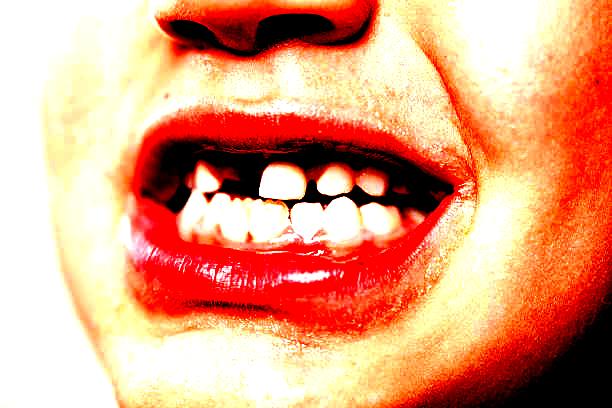
Condition: hypodontia